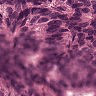
Metastatic tissue present: yes